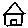
Label: house